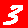
Digit: 3